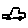
Label: car